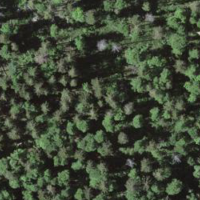
EUNIS habitat code: 41
Species observed at this site:
Tussilago farfara